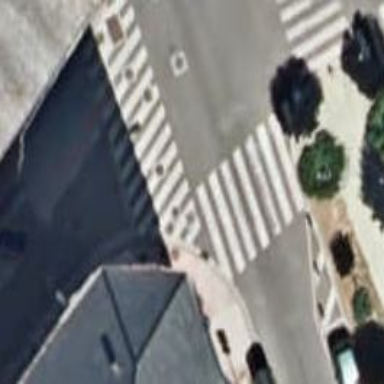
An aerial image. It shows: Uncontrolled road crossing.